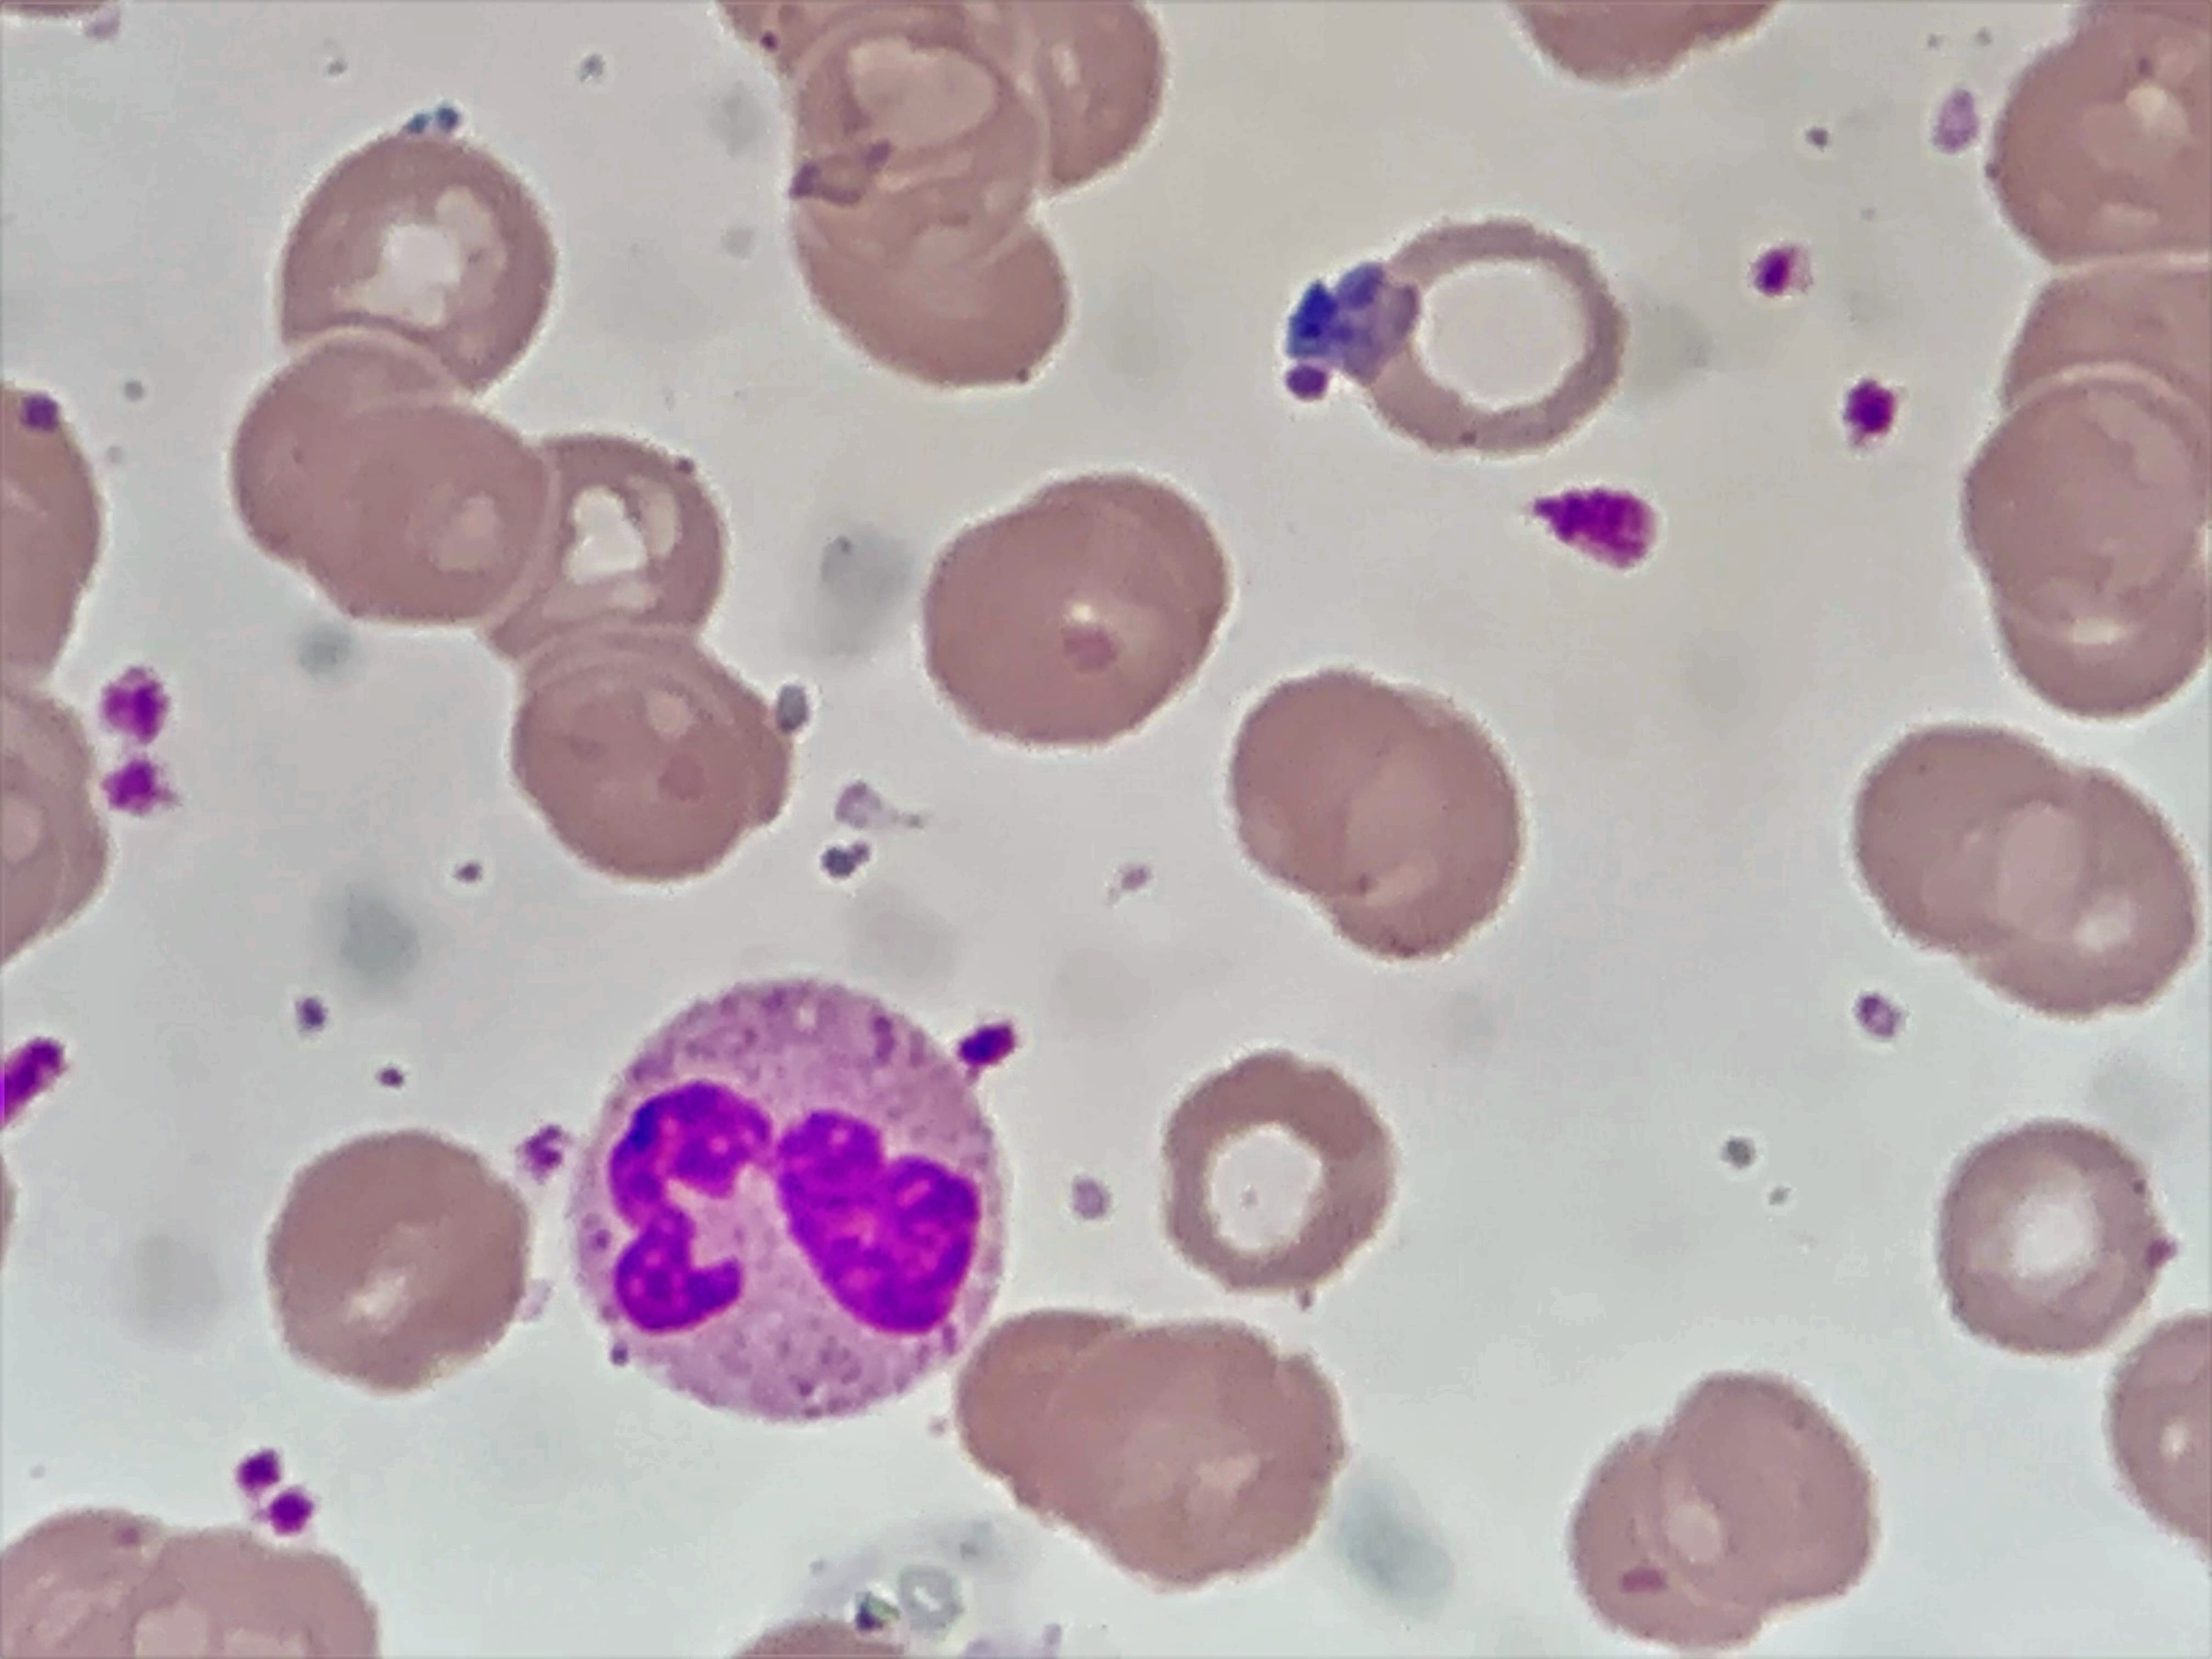
Cell type: NEUTROPHILS